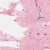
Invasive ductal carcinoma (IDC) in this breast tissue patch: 0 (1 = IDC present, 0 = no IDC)